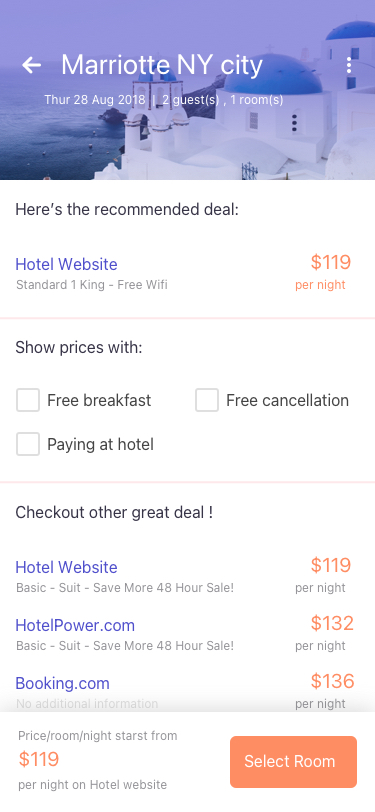
Text in this UI design:
Marriotte NY city
Thur 28 Aug 2018  |  2 guest(s) , 1 room(s)
Hotel Website
Standard 1 King - Free Wifi
per night
$119
Here’s the recommended deal:
Hotel Website
Basic - Suit - Save More 48 Hour Sale!
per night
$119
HotelPower.com
Basic - Suit - Save More 48 Hour Sale!
per night
$132
Booking.com
No additional information
per night
$136
Peep.com
No additional information
per night
$136
Las Vegas Tour.com
Basic - Suit - Save More 48 Hour Sale!
per night
$119
Checkout other great deal !
Show prices with:
Free breakfast
Free cancellation
Paying at hotel
Select Room
Price/room/night starst from
per night on Hotel website
$119